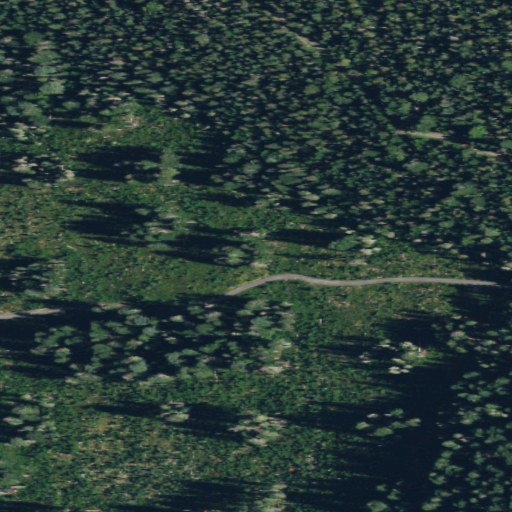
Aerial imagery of mountain in Washington named Twin Buttes containing evergreen forest, open development, high intensity development, shrub, medium intensity development, and low intensity development